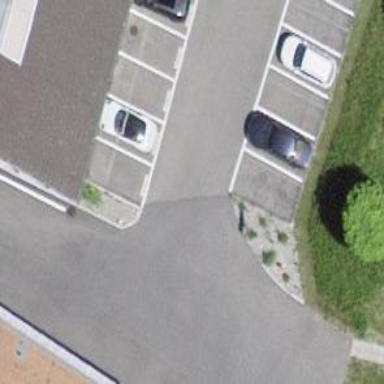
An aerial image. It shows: Charging station.